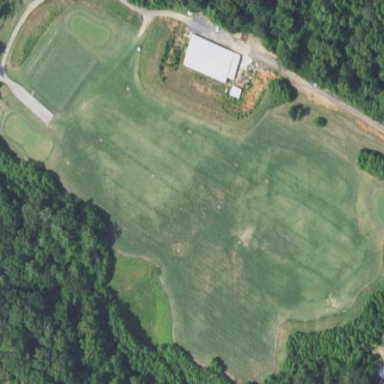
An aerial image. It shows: Grassy area designated as driving range for golf.